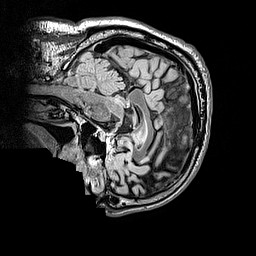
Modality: FLAIR
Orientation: sagittal
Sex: male
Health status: ill
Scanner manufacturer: siemens
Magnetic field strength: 3 T
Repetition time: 5 s
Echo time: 0.388 s